Question: I want to load a different view in a controller (not the default view)
the different view is loaded but I have some code in the controller that originally belongs to the view.
The original Controller isn't loaded when displaying the view.
Does CakePHP have a solution for this?
To make thing clear I created a scheme:

Who can help me with this?
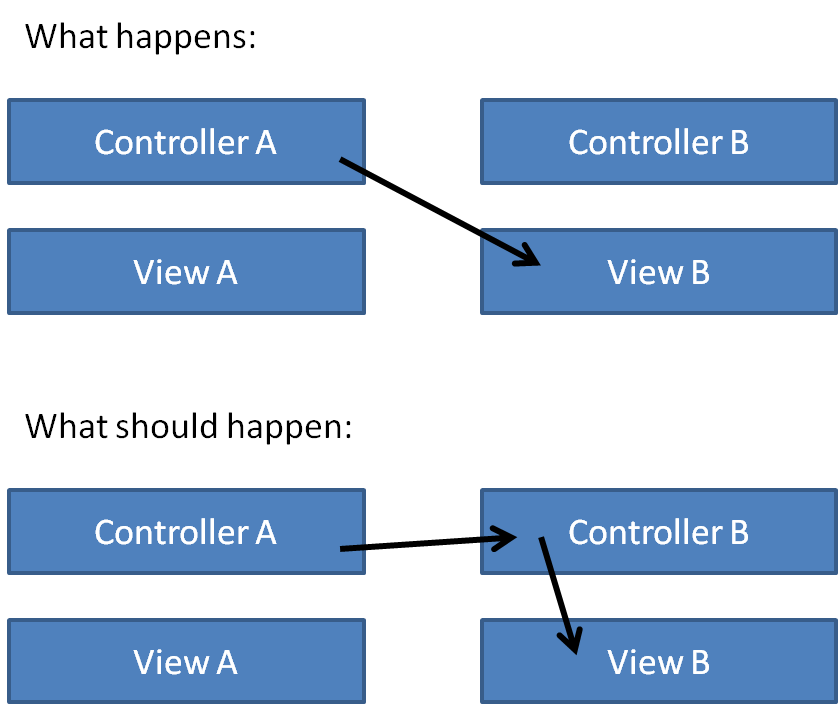
Answer: While i agree with all of the comments saying that this breaks MVC.
Its possible using requestAction(). Its up to you, how you use it.
<URL>